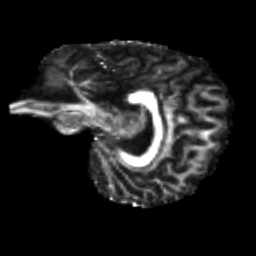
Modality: FA
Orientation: sagittal
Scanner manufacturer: siemens
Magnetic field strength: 3 T
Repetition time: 4 s
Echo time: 0.0594 s